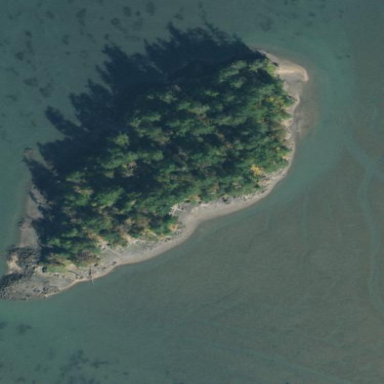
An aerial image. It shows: Islet located along the natural coastline.